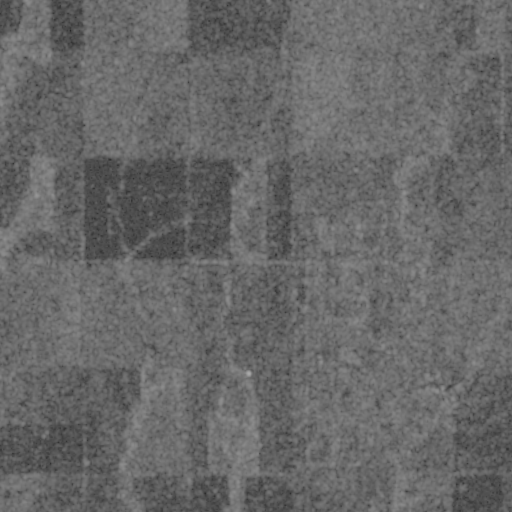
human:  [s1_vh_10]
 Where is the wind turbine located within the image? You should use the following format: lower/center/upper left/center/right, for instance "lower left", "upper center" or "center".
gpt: The wind turbine is located in the upper right of the image.
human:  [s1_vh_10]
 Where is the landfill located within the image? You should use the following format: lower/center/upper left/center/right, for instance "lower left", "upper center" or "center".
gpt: There is no landfill in the image.

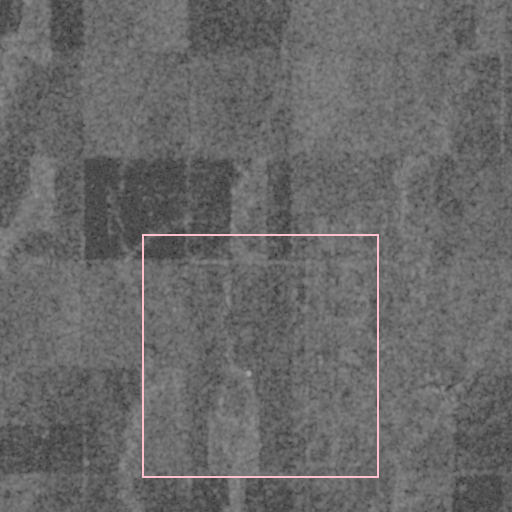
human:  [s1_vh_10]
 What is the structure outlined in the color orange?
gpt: There is no orange outline.
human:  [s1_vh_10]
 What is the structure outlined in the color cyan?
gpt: There is no structure outlined in cyan.